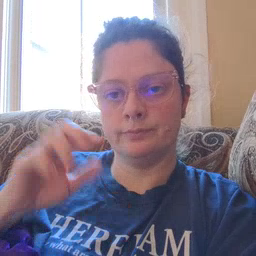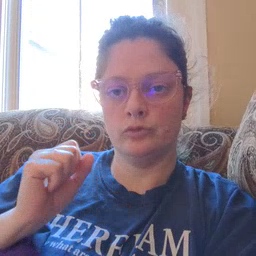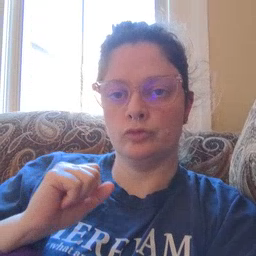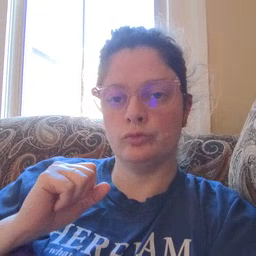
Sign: refrigerator